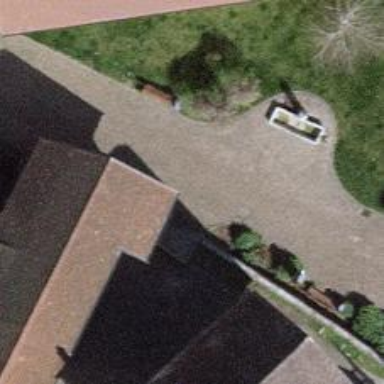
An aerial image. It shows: Post box.